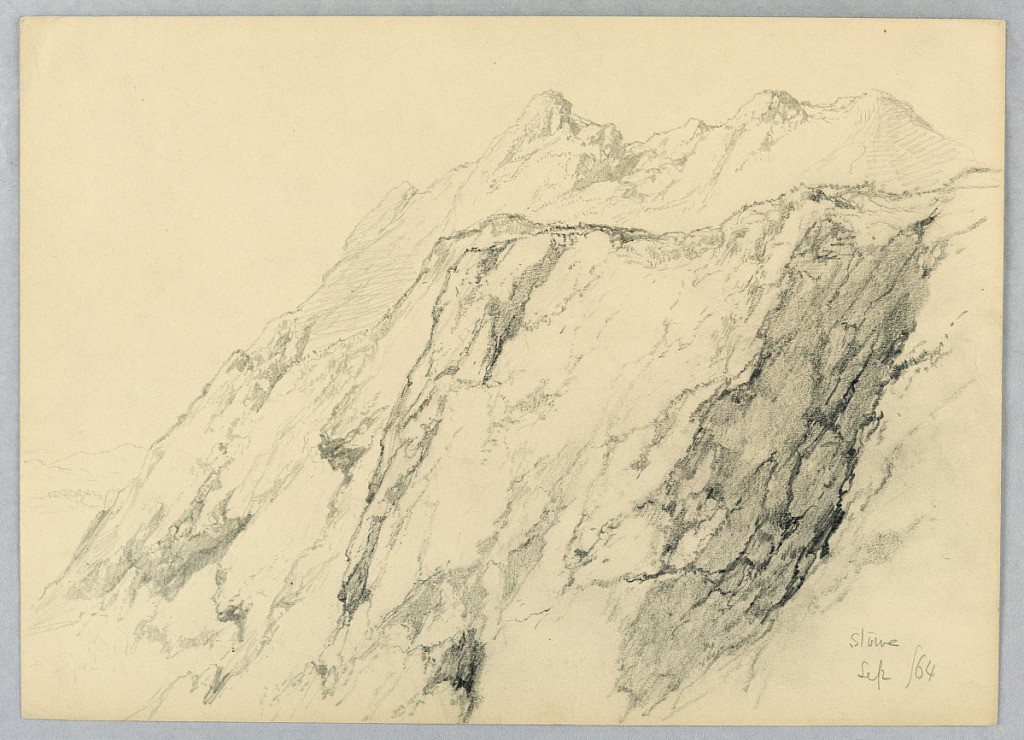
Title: A Cliff at Stowe
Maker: Daniel Huntington, American, 1816–1906
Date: September 1864
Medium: Graphite on cream paper
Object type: Drawing
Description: Peaks at right. Rock ledge falling. Mountains in distance, at left.